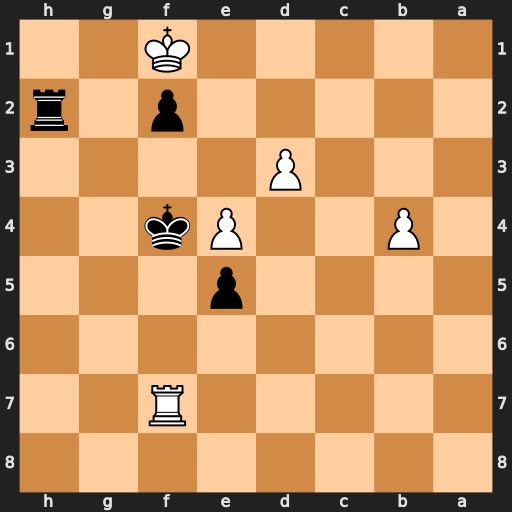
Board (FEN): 8/5R2/8/4p3/1P2Pk2/3P4/5p1r/5K2
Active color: b
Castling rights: -
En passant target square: -
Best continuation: Ke3 b5 Rh1+ Kg2 Rg1+